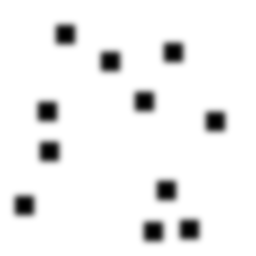
Squares: 11
Triangles: 0
Stars: 0
Total shapes: 11